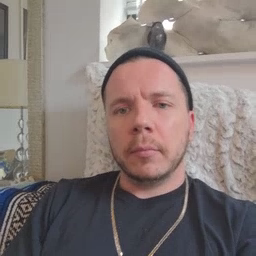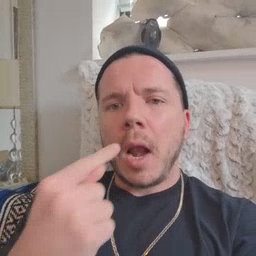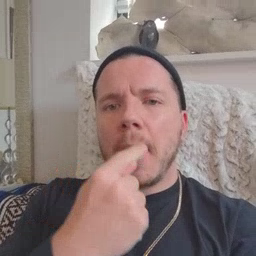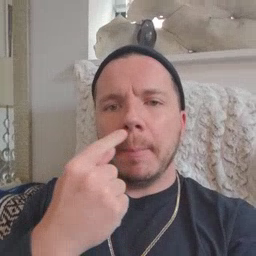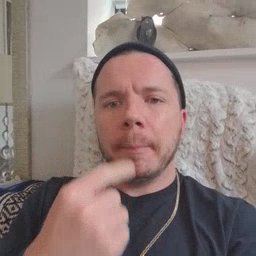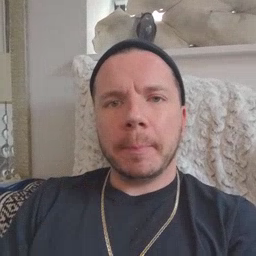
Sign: lips